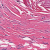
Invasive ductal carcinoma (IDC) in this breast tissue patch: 0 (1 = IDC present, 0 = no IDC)